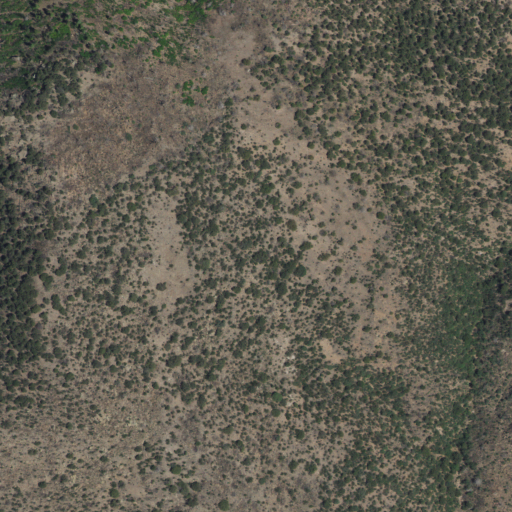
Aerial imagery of mountain in New Mexico named Haystack Mountain containing evergreen forest and shrub